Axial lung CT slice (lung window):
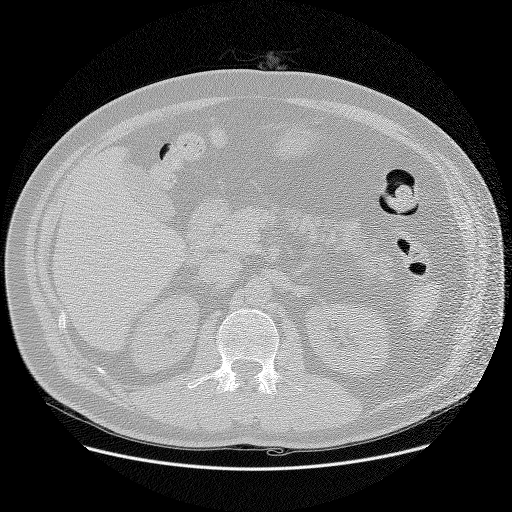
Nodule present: no